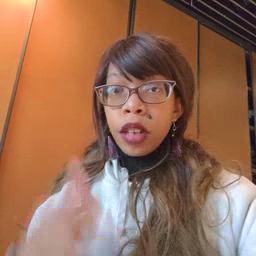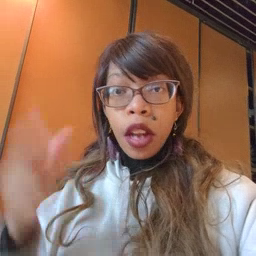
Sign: hair